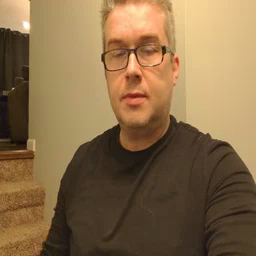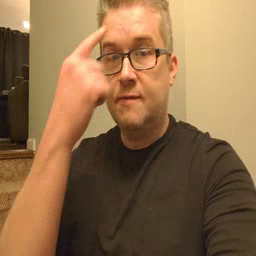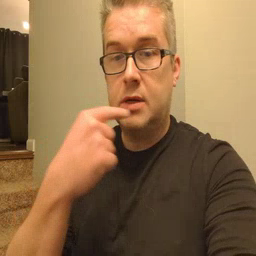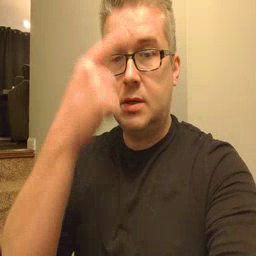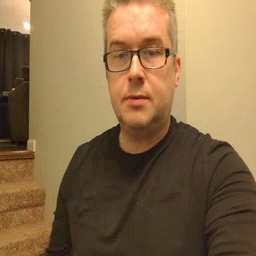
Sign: face